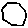
Label: hexagon